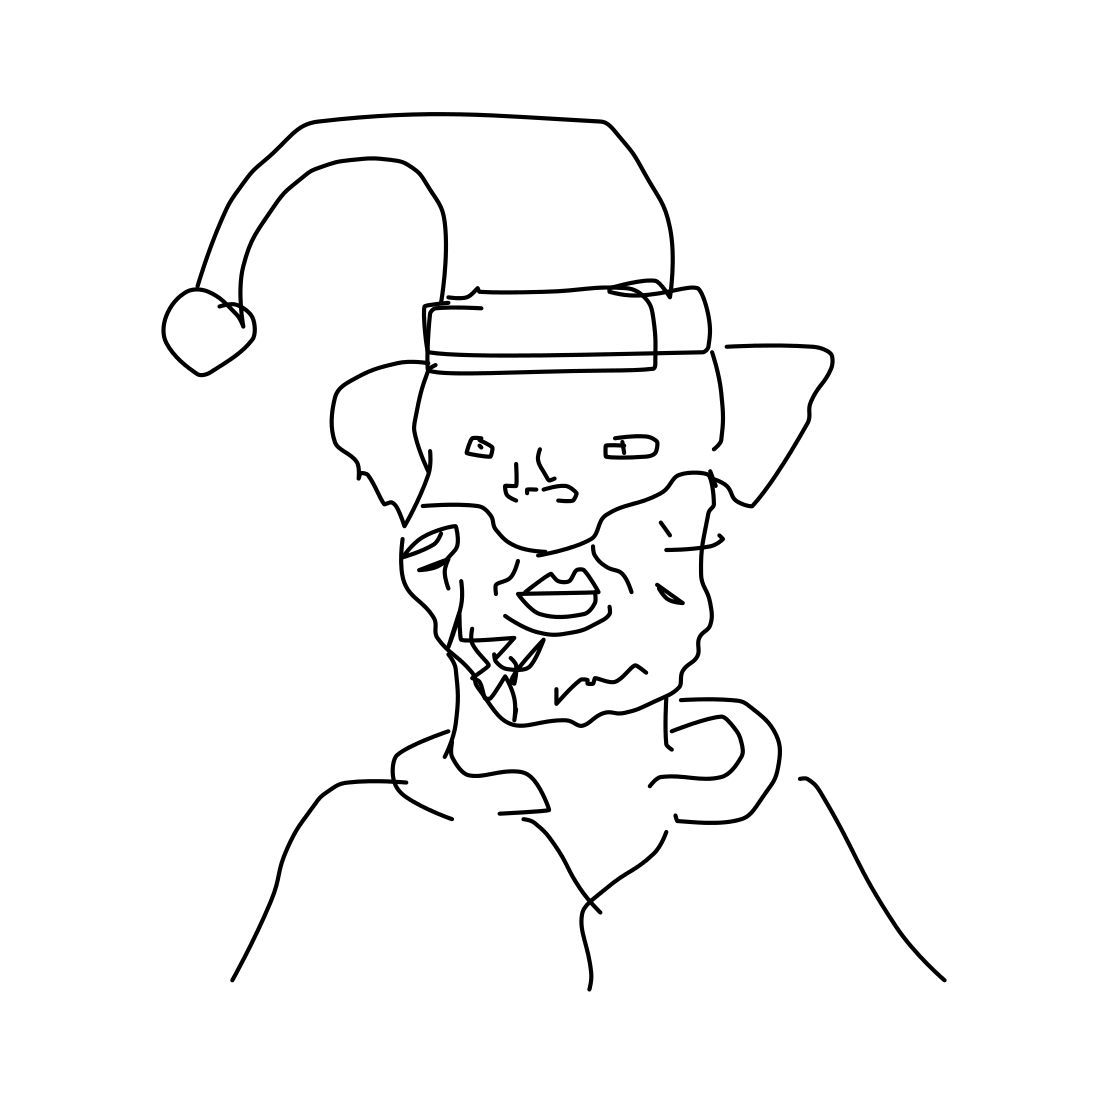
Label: santa claus